Field crop: maize
Growth stage: 1
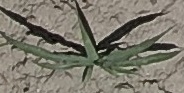
Species: sorghum